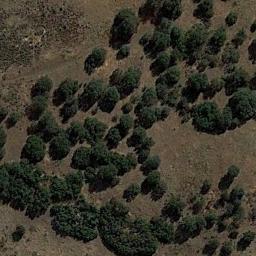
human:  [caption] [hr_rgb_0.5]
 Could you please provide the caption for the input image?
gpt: Some green chaparrals of different sizes grow on the wasteland .

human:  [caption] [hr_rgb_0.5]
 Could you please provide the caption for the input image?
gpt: The chaparral is consist of some green bushes on the desert .

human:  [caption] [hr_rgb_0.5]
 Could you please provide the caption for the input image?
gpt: Only scattered weeds can be seen in this desert .

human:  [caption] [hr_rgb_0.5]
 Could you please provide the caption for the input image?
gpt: Chaparral is densely distributed on the sand .

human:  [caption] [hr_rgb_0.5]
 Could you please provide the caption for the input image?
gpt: The chaparral is sparse on the upper left .